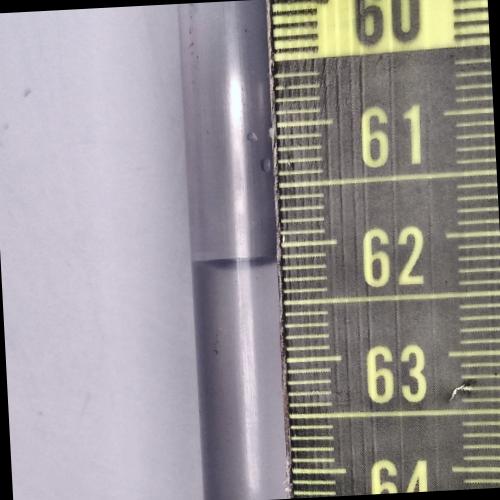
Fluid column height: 62.1 cm